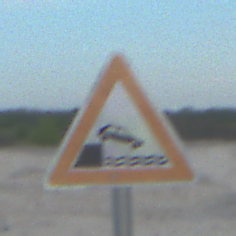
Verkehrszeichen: Ufer
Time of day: SunriseSunset
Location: Outdoor (Beach)
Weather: PartlyCloudy
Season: NotSpecified
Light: Natural